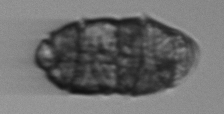
Label: Margalefidinium